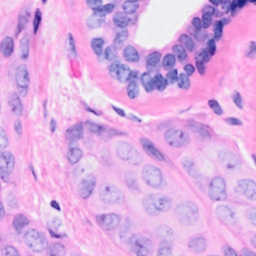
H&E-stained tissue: Breast